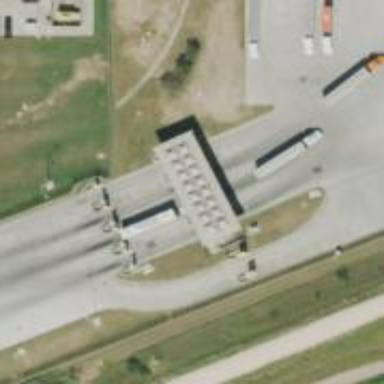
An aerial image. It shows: Border control barrier.